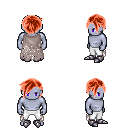
a pixel art fantasy rpg character, male body template, dark elf, purple skin, gray tattered cape, white pants, red pixie cut hairstyle, metal boots, four views (front, back, left, right), 2x2 character sprite sheet, small pixel art, hard edges, no anti-aliasing